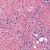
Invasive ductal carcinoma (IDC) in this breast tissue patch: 1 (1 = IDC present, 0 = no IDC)